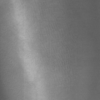
Label: not_dusty